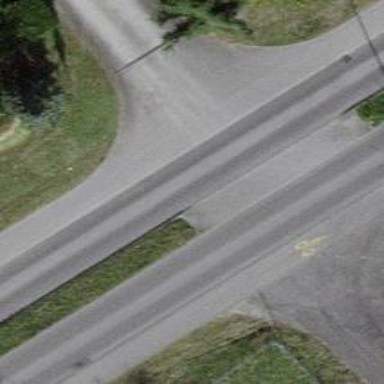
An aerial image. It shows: Secondary road with asphalt surface.